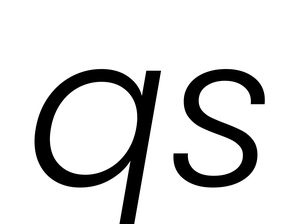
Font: Poppins-LightItalic